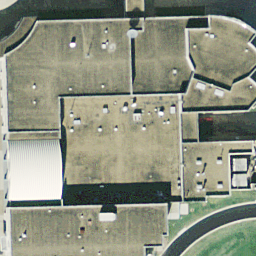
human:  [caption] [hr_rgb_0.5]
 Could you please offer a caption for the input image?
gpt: Buildings with grey roofs pressed together .

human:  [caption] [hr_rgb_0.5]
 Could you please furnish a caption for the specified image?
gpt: There are some buildings pressed together .

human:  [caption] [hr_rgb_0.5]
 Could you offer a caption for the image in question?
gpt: There are some buildings with grey roofs .

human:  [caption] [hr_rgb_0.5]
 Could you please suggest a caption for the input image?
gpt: Buildings with grey roofs .

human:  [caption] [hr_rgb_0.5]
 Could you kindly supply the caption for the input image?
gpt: Some buildings arranged compact .